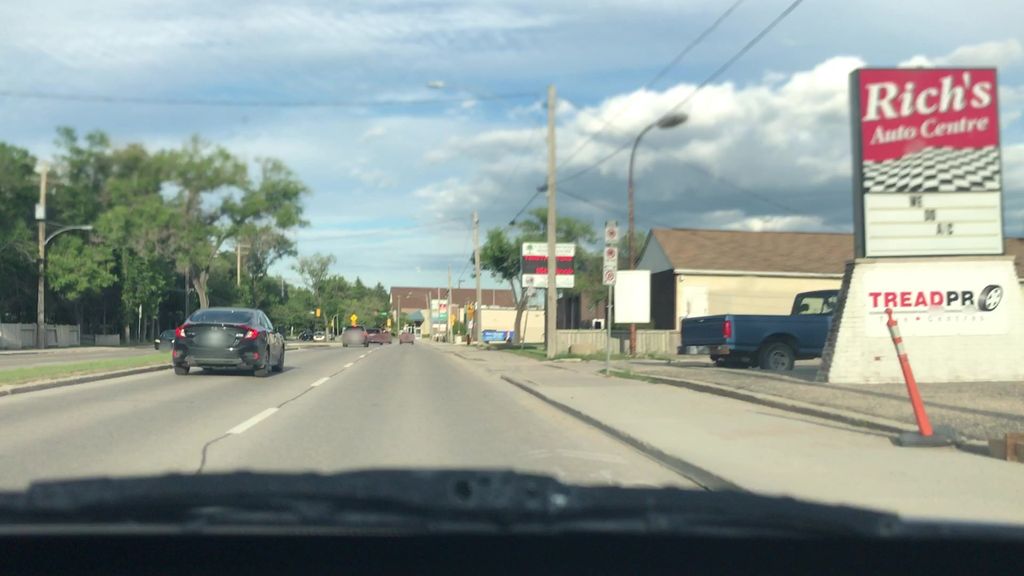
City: winnipeg